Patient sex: M
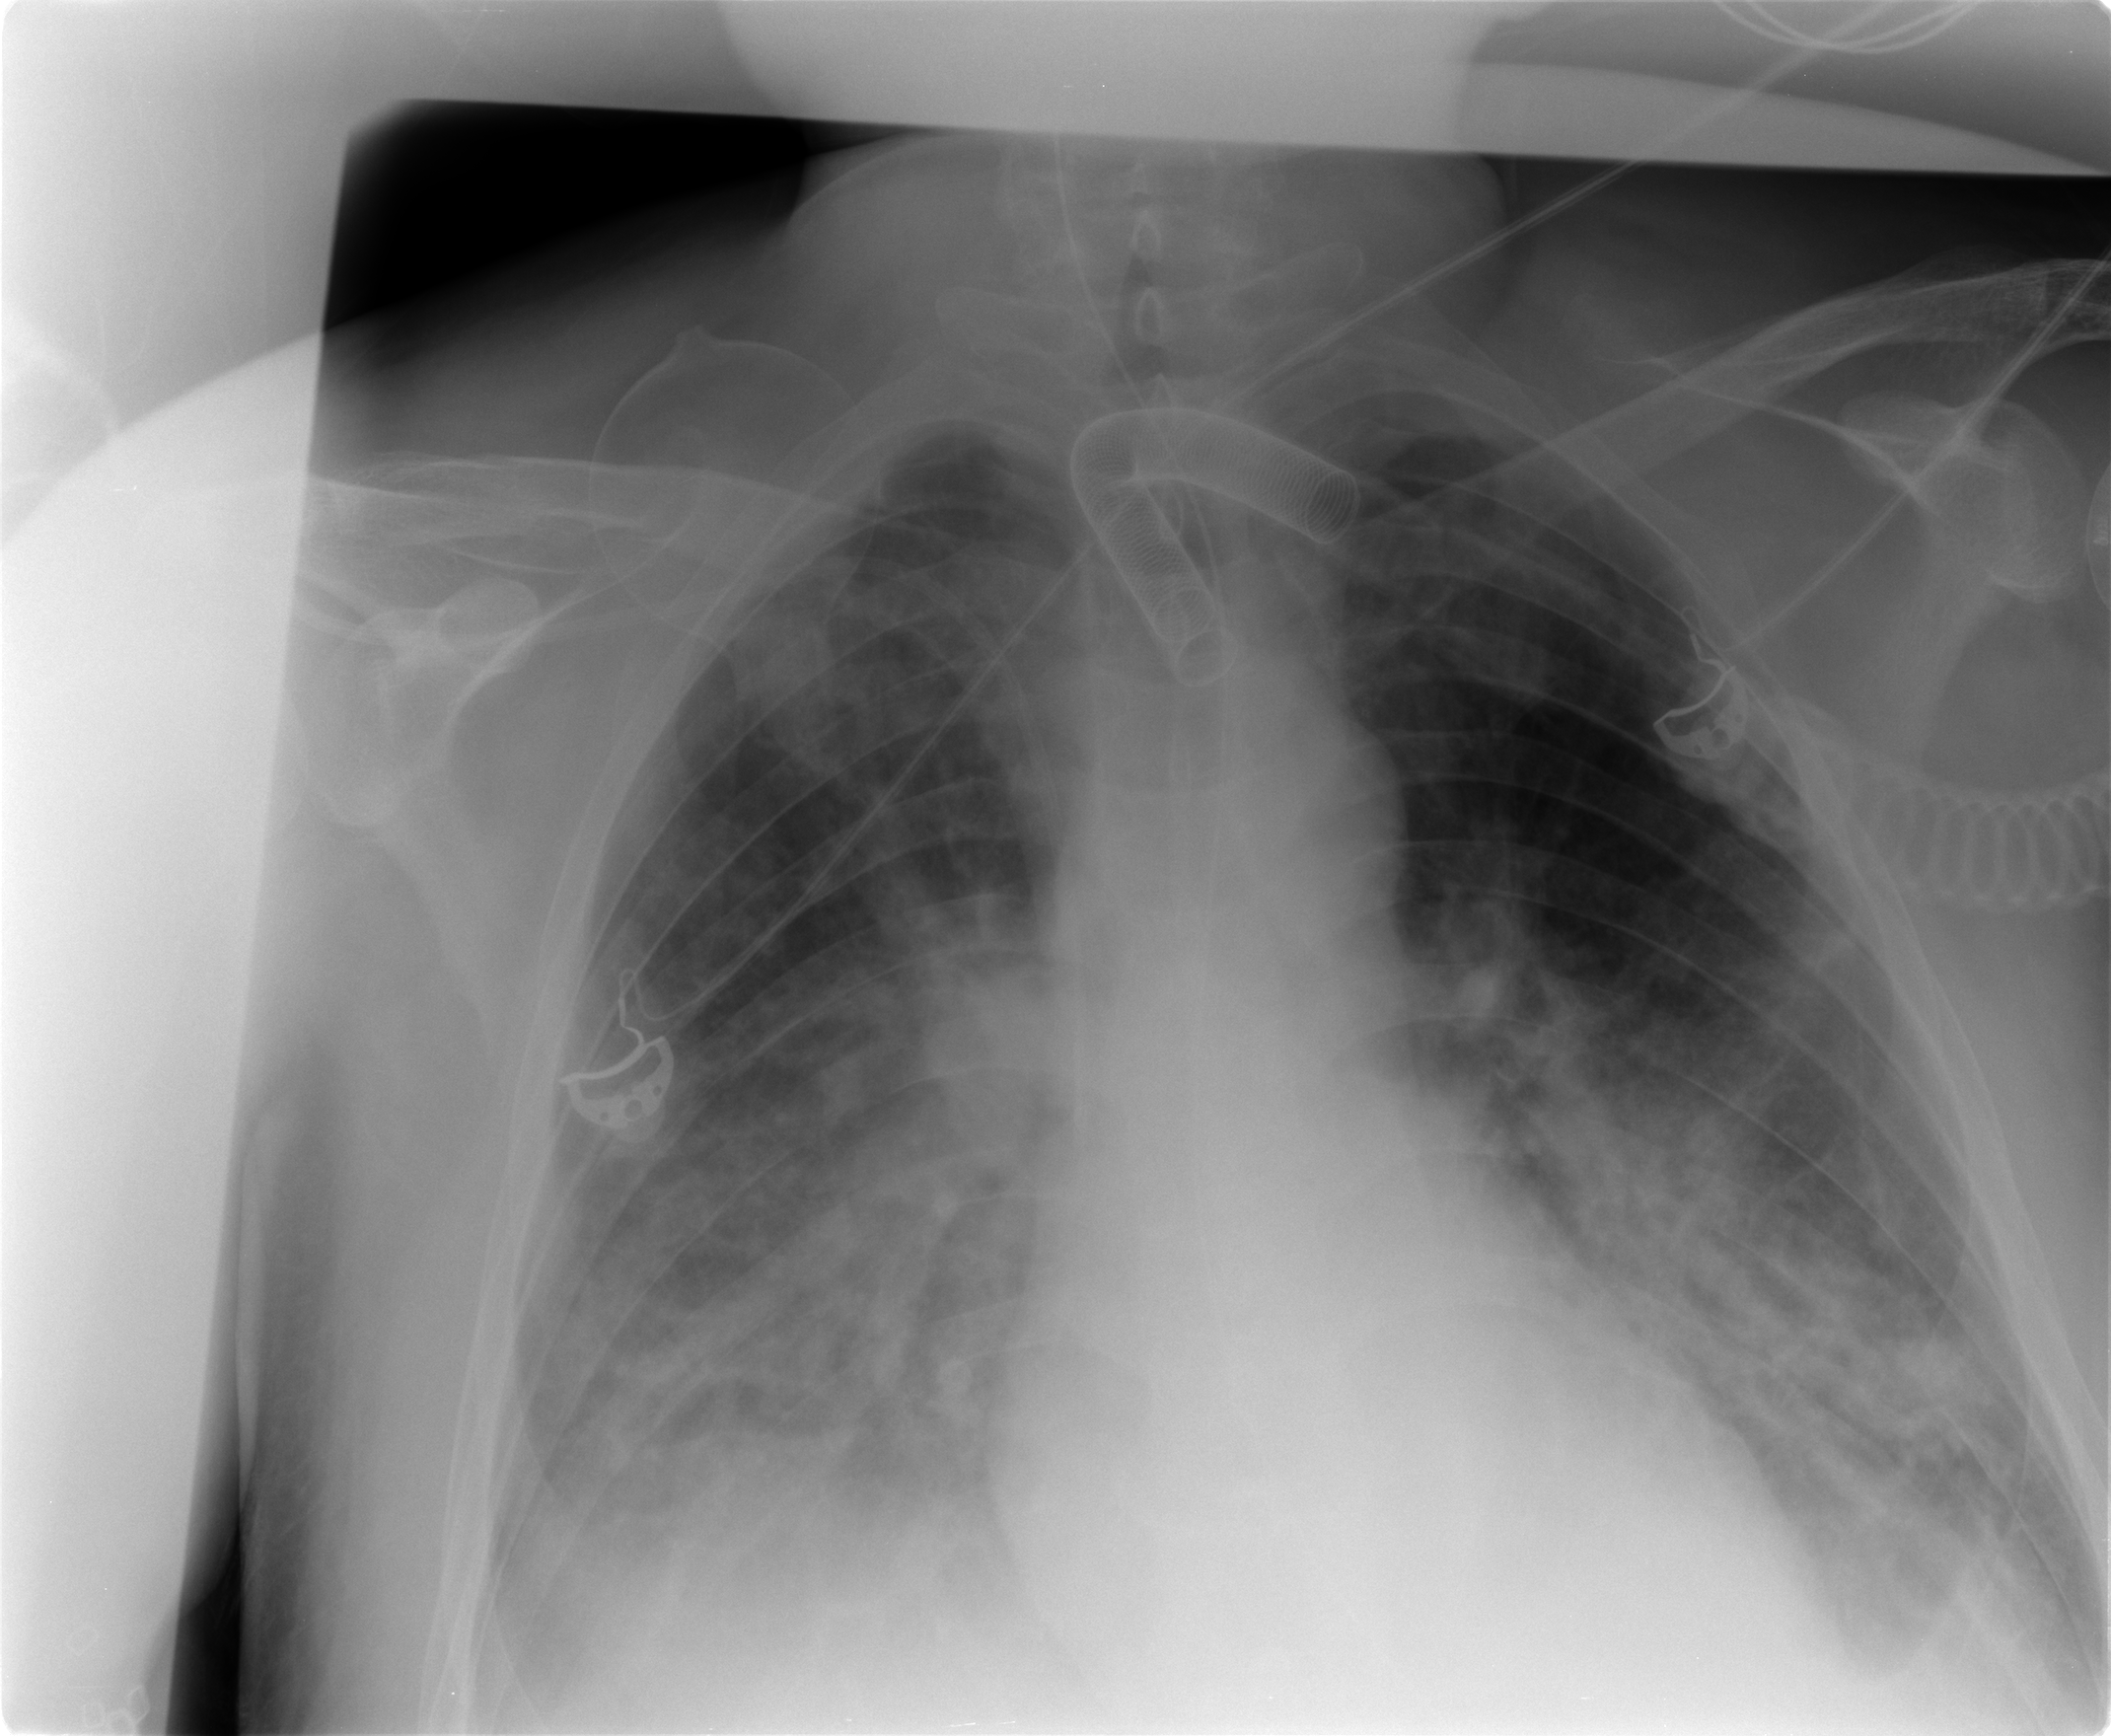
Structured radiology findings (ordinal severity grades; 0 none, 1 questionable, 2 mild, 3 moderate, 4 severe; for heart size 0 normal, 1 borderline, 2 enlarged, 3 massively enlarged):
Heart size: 1
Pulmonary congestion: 3
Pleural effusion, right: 2
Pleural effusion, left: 2
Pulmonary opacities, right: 3
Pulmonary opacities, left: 2
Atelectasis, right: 3
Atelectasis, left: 2